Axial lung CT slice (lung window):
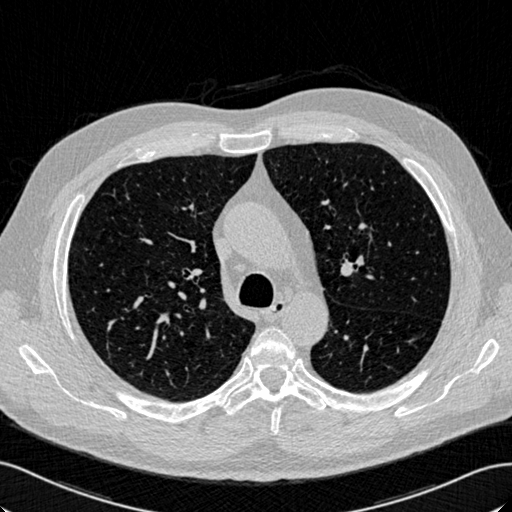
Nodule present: no